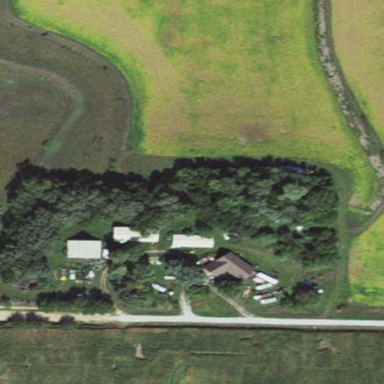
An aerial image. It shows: Farmyard area.